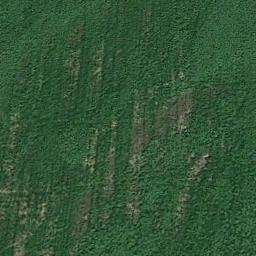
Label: meadow